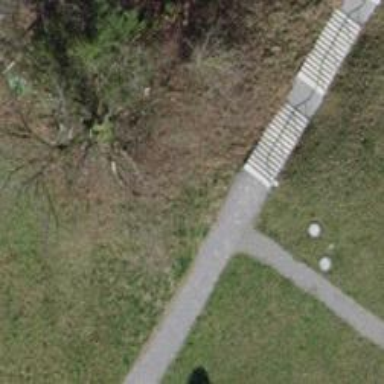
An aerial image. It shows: Road with steps.